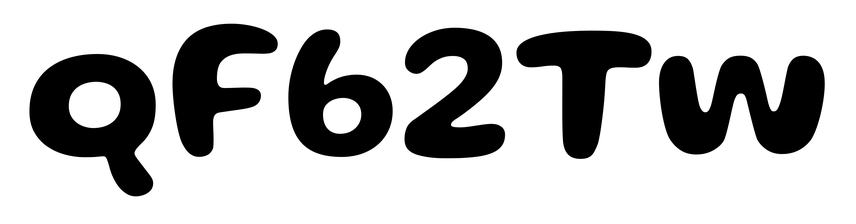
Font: Gluten_SemiBold